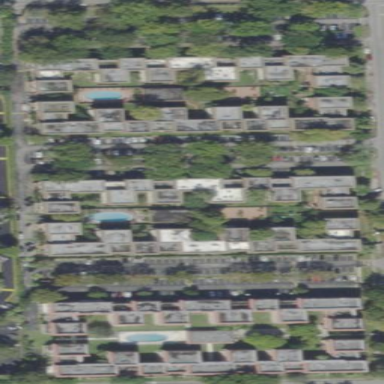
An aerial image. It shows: Residential area with apartments.